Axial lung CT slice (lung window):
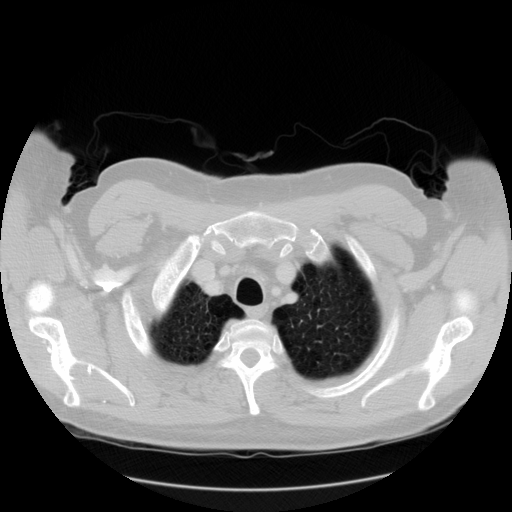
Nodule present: no